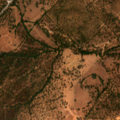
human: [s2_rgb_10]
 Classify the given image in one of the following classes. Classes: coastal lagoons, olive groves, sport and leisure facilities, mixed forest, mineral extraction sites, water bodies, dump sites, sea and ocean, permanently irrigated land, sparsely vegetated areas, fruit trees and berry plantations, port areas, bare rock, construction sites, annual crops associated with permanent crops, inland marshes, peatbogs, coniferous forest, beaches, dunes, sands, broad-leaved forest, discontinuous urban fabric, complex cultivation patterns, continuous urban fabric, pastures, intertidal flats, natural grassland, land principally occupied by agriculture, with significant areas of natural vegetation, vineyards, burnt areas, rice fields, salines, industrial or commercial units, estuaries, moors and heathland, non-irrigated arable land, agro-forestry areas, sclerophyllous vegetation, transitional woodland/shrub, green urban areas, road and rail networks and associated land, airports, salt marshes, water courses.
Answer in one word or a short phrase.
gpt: olive groves, pastures, agro-forestry areas